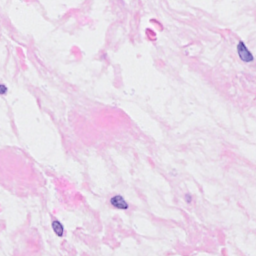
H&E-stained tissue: Breast